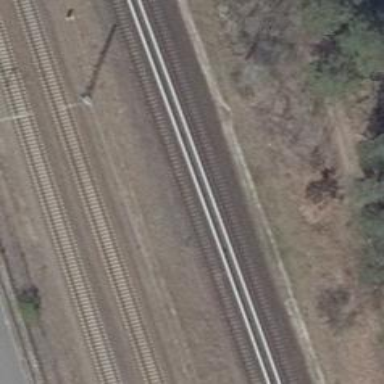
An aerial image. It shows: Railway signal.